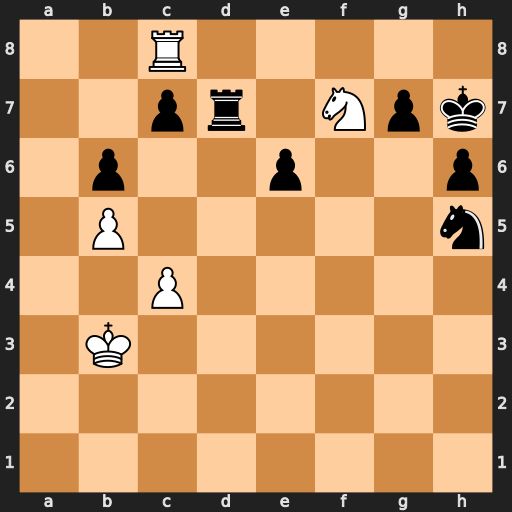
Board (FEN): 2R5/2pr1Npk/1p2p2p/1P5n/2P5/1K6/8/8
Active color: w
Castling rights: -
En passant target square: -
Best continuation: Rh8+ Kg6 Ne5+ Kf6 Nxd7+